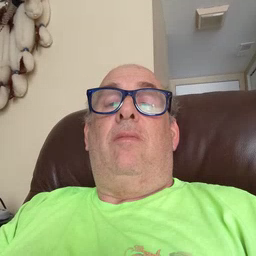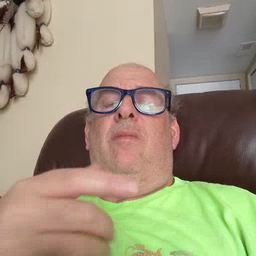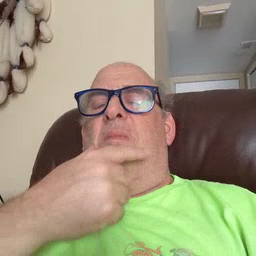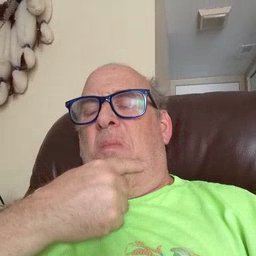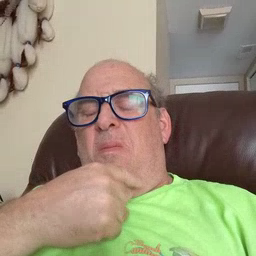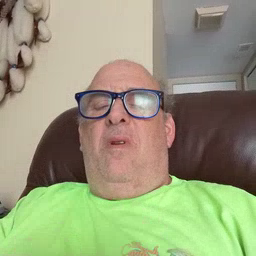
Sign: sad